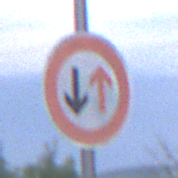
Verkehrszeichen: VorrangDesGegenverkehrs
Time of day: SunriseSunset
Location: Outdoor (Urban)
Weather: PartlyCloudy
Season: NotSpecified
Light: Natural